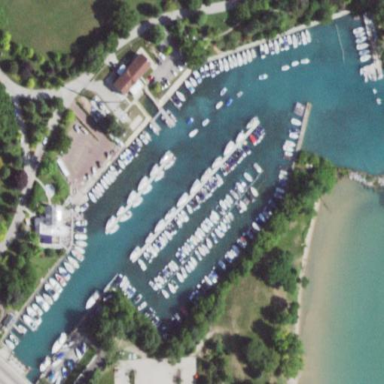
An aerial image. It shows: Marina with harbour water surroundings.